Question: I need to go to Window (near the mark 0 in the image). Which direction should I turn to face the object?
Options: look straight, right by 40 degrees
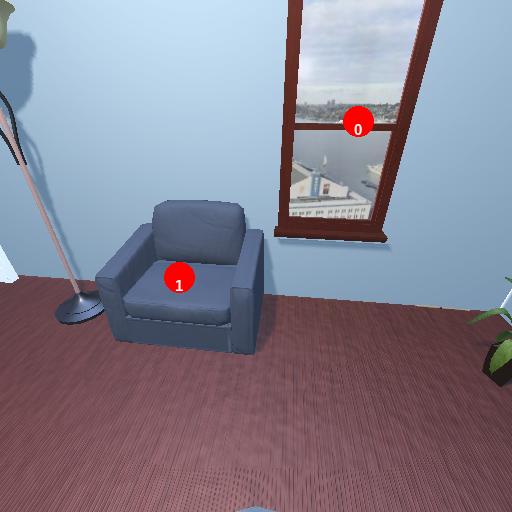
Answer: look straight